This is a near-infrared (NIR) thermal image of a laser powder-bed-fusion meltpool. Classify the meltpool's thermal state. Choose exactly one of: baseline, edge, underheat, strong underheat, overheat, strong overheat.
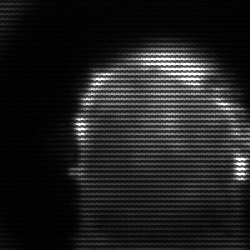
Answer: baseline